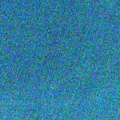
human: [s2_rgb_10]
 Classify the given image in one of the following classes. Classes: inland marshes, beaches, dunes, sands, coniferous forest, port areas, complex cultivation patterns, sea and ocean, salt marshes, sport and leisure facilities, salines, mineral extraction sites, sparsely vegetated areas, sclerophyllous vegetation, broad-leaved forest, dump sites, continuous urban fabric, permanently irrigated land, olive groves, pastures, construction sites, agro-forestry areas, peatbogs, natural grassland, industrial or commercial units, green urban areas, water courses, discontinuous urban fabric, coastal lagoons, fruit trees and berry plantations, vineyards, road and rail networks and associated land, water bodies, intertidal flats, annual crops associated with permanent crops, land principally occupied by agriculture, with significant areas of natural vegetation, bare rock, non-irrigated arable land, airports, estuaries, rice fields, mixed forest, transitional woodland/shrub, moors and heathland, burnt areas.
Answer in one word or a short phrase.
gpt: sea and ocean